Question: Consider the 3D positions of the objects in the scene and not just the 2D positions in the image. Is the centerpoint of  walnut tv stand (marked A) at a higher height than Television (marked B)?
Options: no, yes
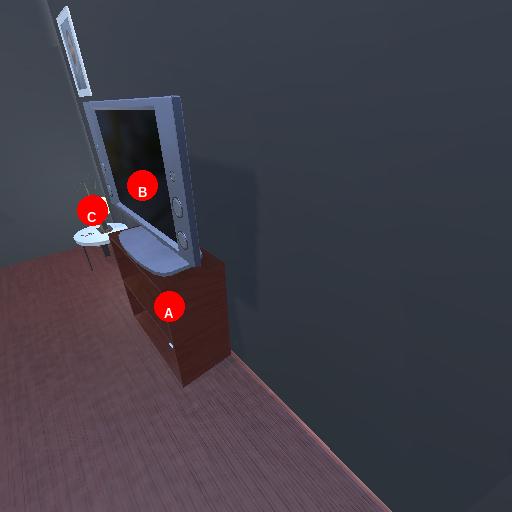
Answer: no